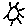
Label: sun